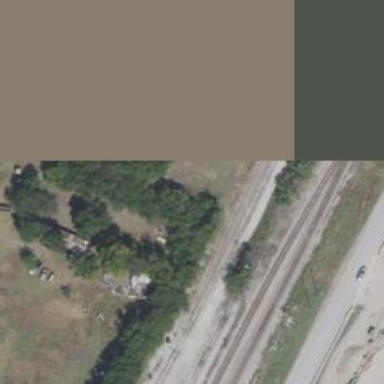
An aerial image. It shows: Railway spur service.